Field crop: maize
Growth stage: 2
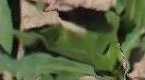
Species: maize